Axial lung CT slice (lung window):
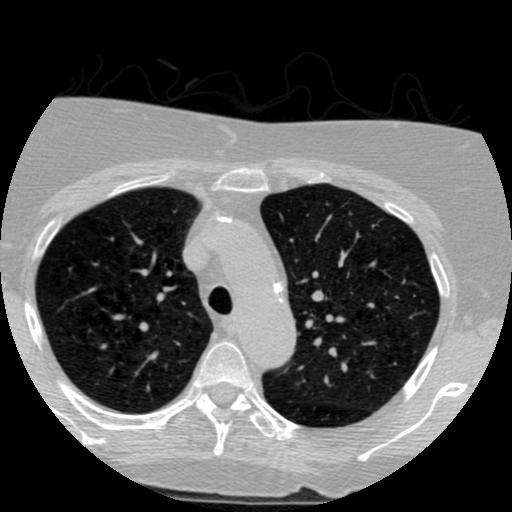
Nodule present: no